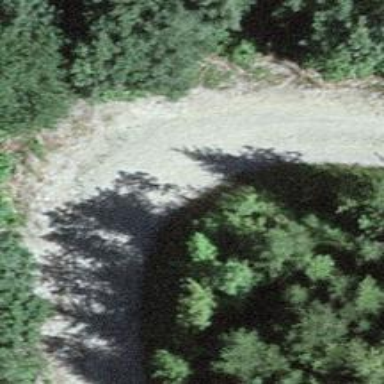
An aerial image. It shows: Track with grade 2 tracktype.